Interaction volume radius: 10 \u00c5
Interaction volume height: 10 \u00c5
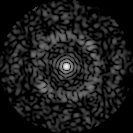
Disorder parameter: 0.7368